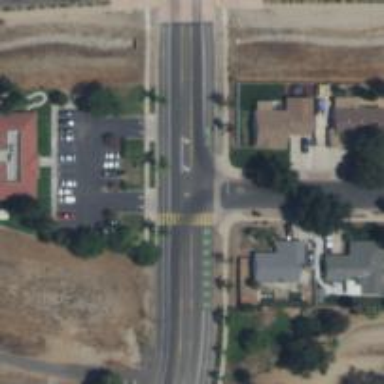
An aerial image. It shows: Unmarked crossing on footway.